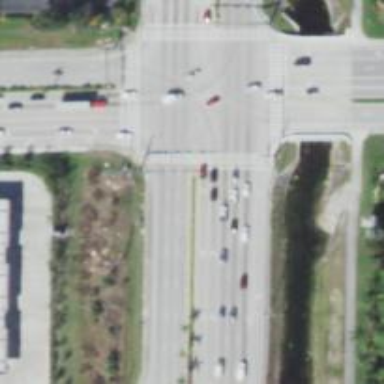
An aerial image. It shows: Crossing on the cycleway.